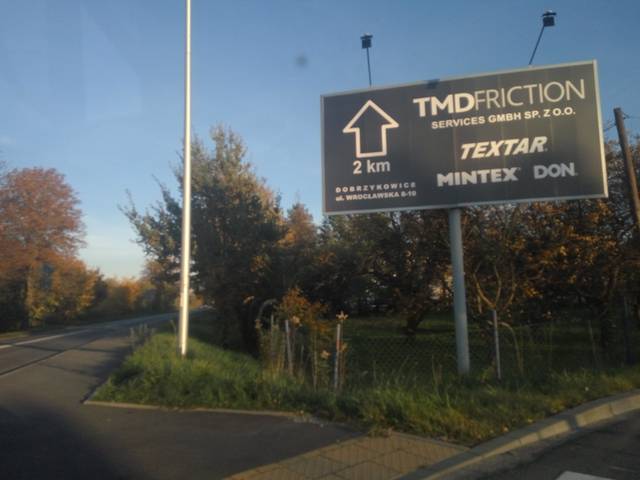
Region: Germany
Coordinates: 51.096, 17.166